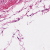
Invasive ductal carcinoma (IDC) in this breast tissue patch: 0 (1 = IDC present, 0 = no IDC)